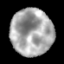
Tissue: lung
Cell type: Myeloid cells
Senescence score: 0.126
Nuclear area (px): 1938
Mean DAPI intensity: 166.216